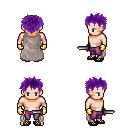
a pixel art fantasy rpg character, male body template, human, light skin, gray cape, magenta pants, purple bedhead hairstyle, gold gloves, ghillies, dagger, four views (front, back, left, right), 2x2 character sprite sheet, small pixel art, hard edges, no anti-aliasing